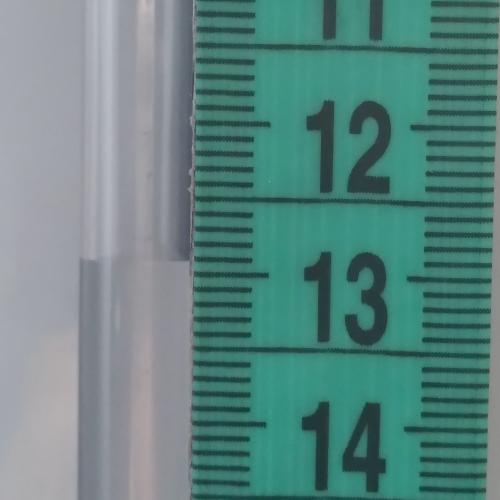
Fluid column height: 12.9 cm